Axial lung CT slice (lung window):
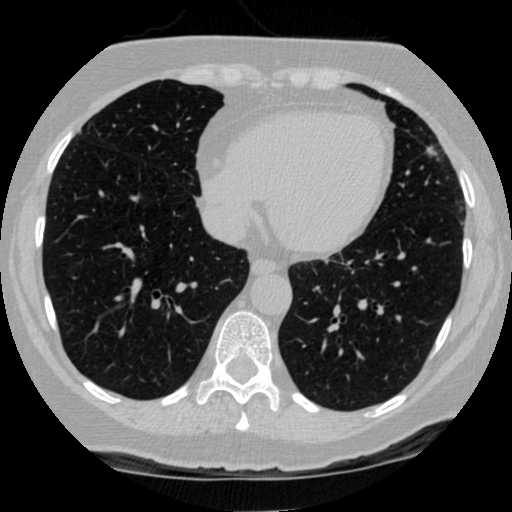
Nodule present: yes
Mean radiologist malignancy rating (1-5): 3.5